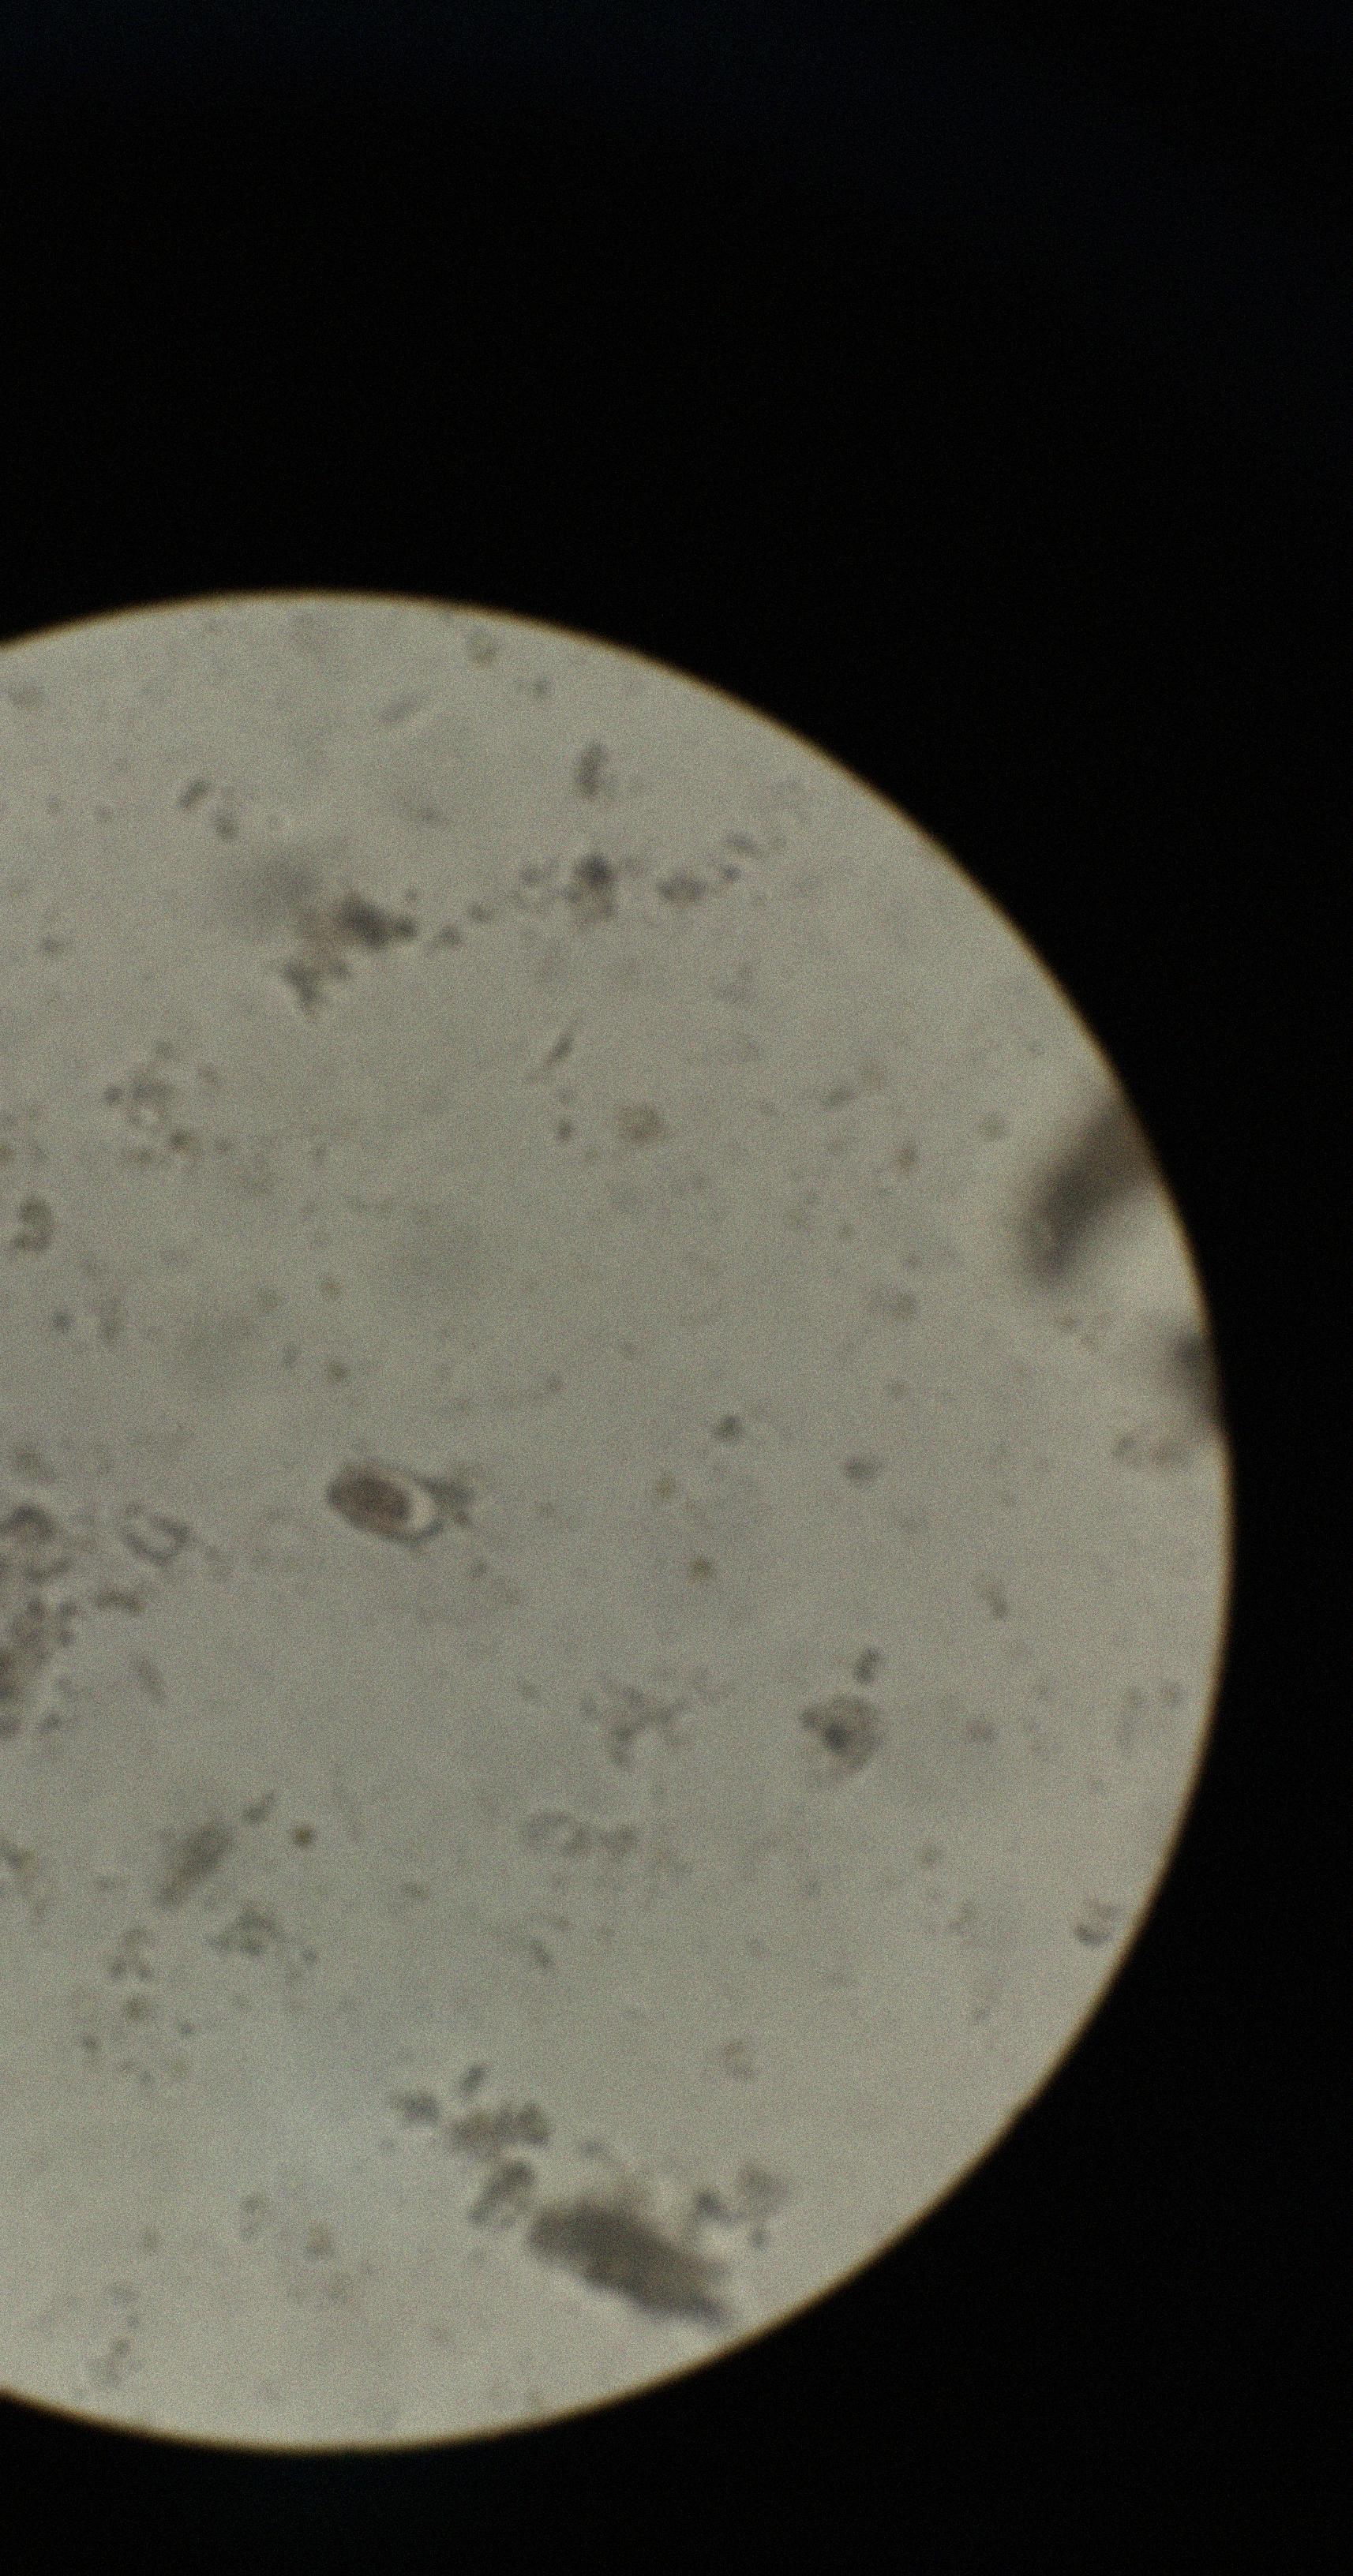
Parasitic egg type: Capillaria philippinensis